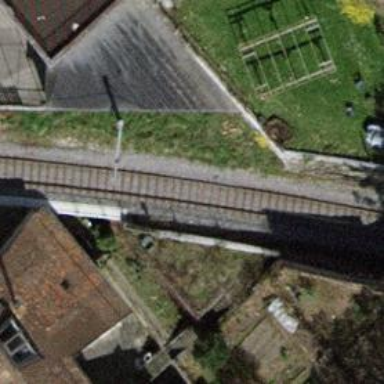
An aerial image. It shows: Single-track electrified railway with contact line.